Milling tool wear sample.
Tool blade image: 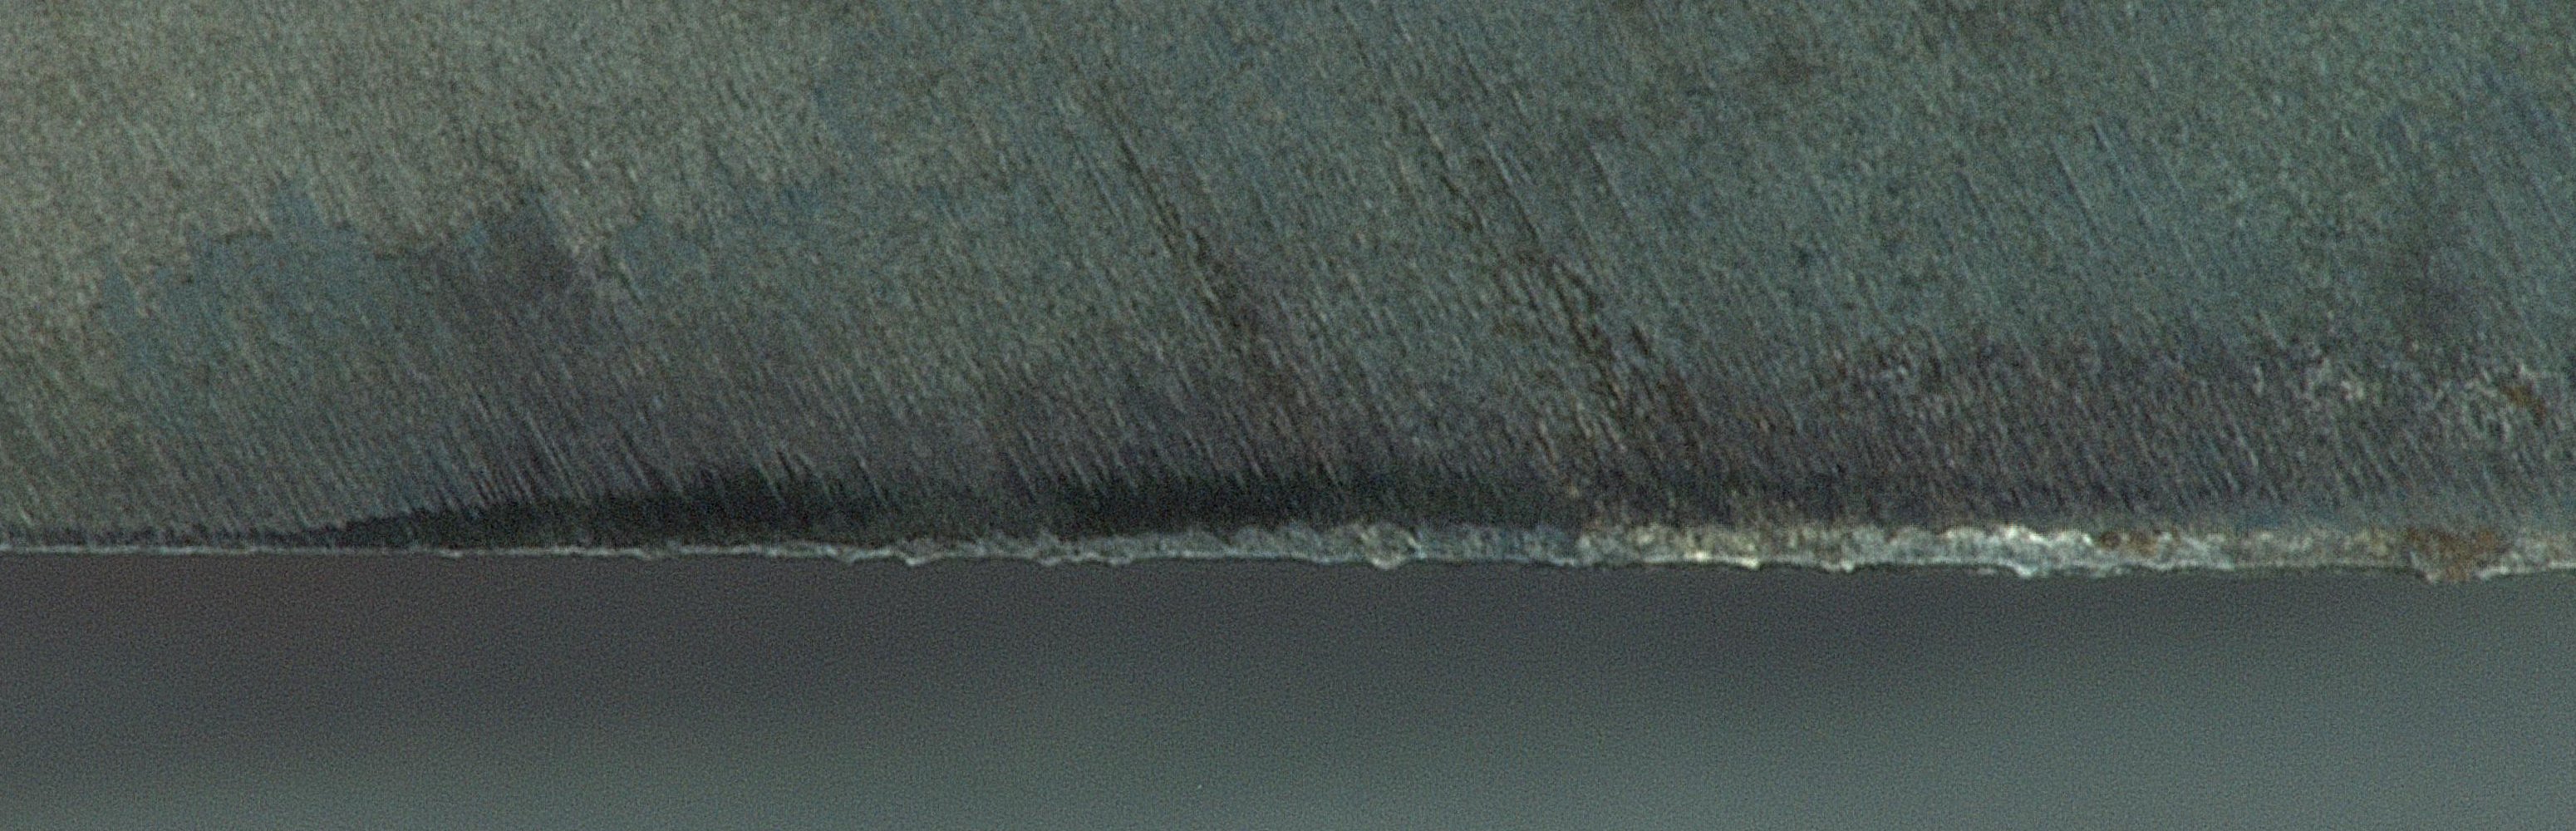
Chip image: 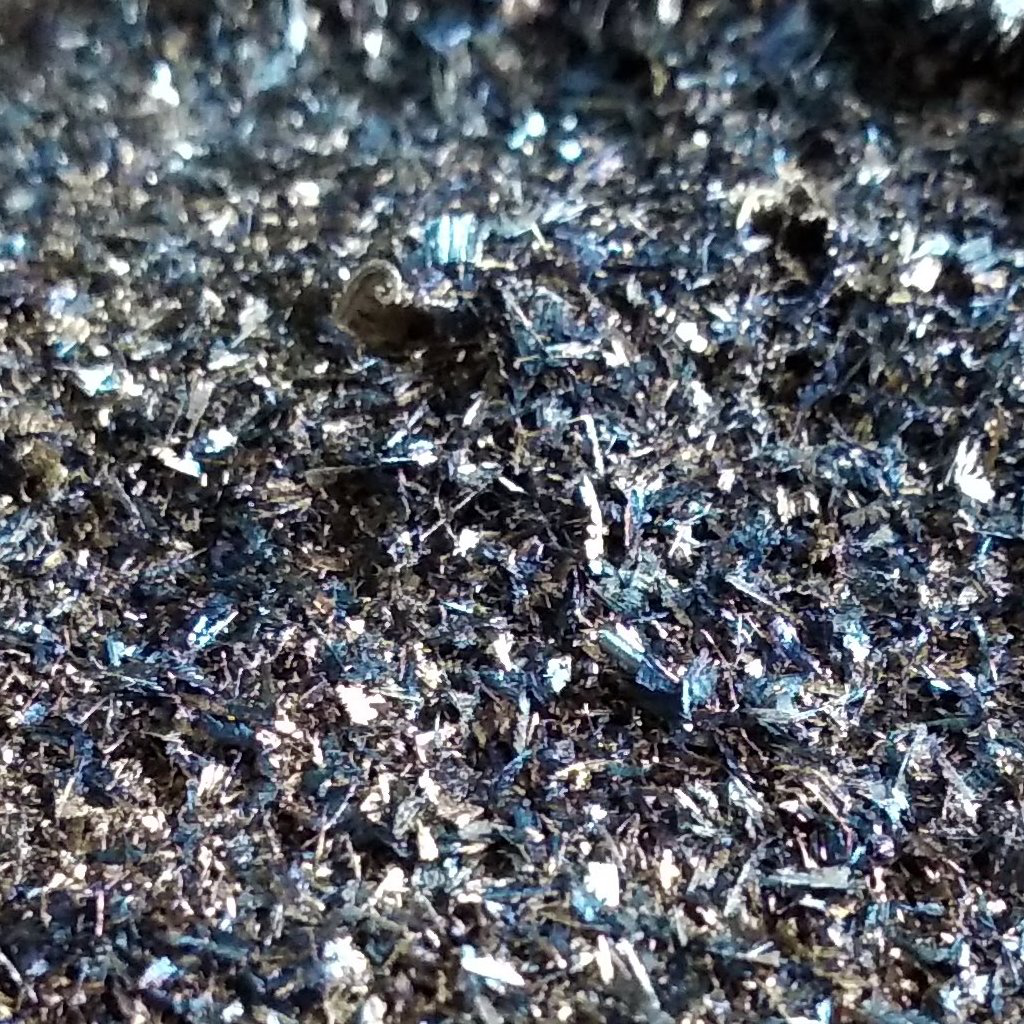
Workpiece image: 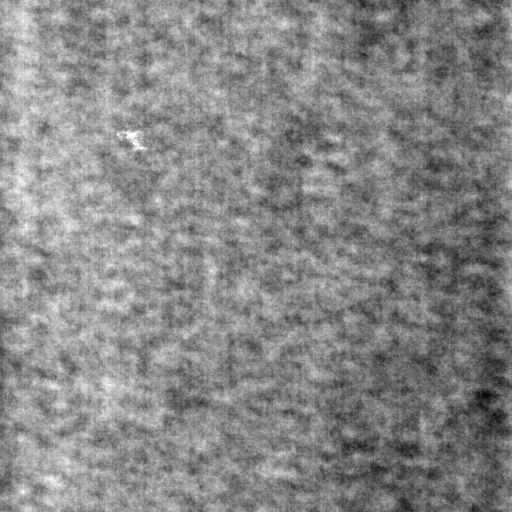
Tool wear state: dulled
Gaps: 0.23
Flank wear: 112.3
Overhang: 18.32
Force-signal Mel-spectrograms (X, Y, Z axes): 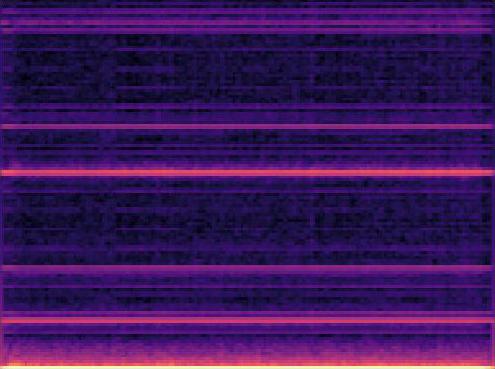 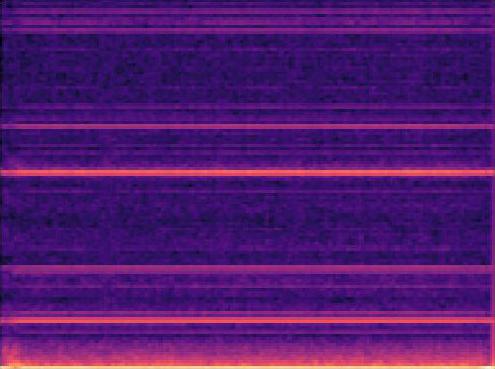 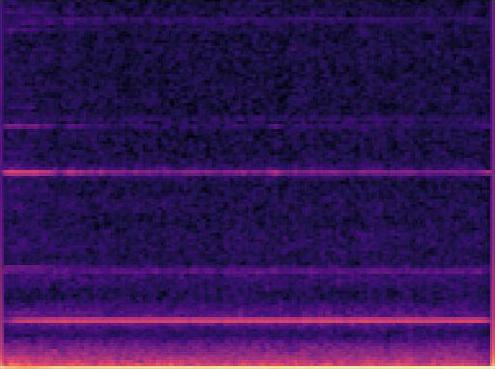
Force-signal scalograms (X, Y, Z axes): 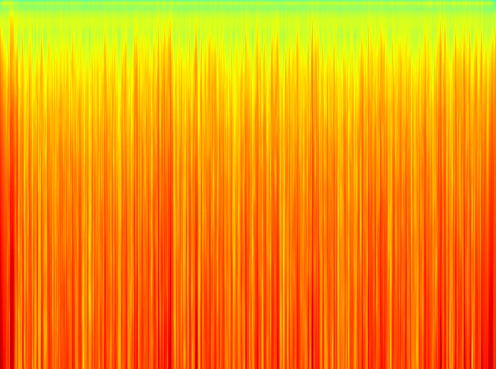 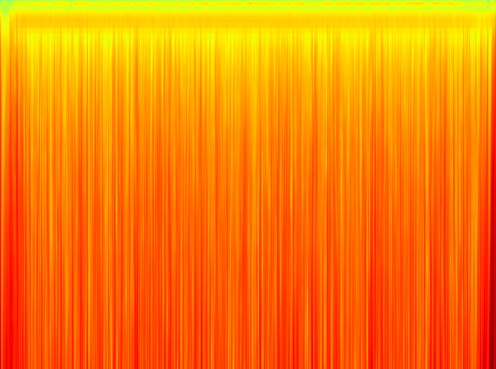 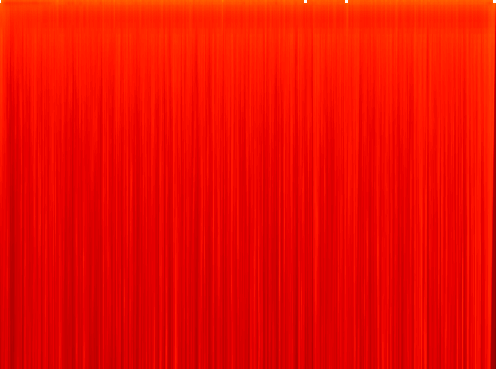
Force phase: steady_state_stabilization_wear